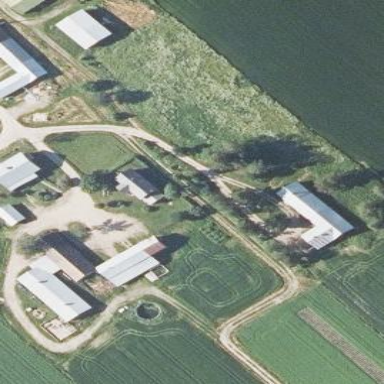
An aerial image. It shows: Farmyard area.